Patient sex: M
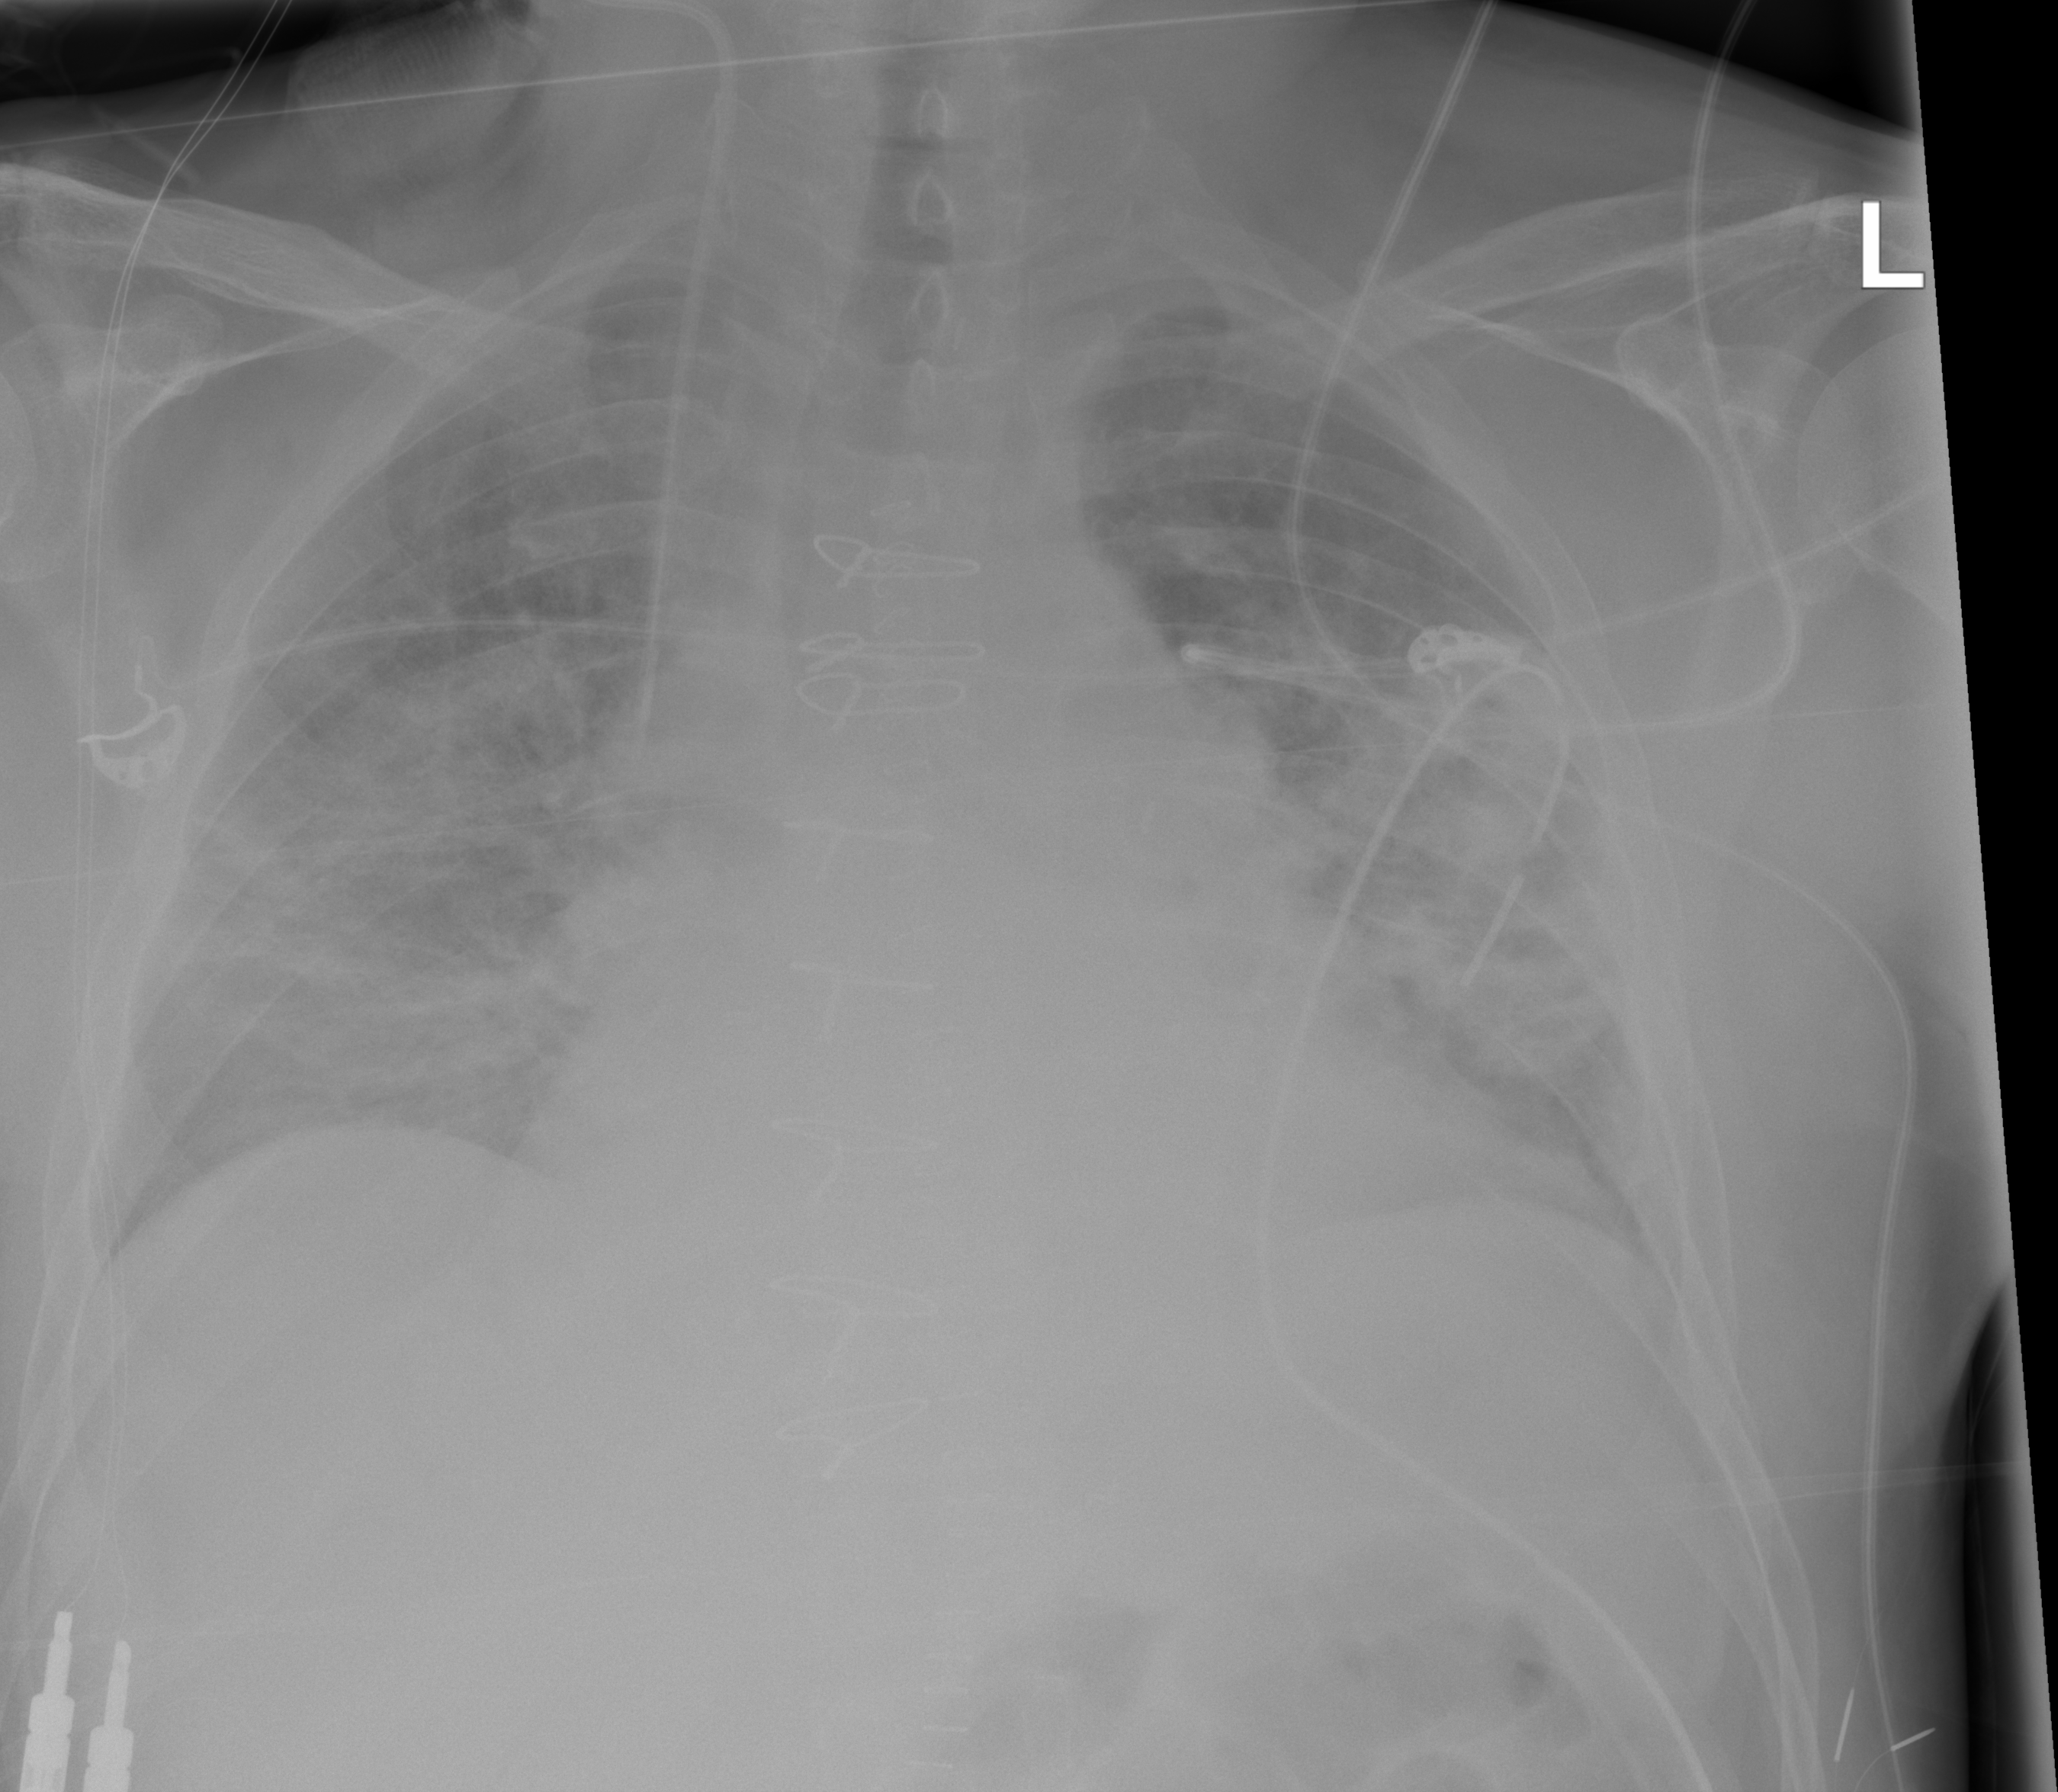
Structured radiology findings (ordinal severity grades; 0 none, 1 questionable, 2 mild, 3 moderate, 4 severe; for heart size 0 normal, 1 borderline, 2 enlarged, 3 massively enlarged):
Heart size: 2
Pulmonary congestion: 0
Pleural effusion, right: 0
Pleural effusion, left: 0
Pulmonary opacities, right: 3
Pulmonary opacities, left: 3
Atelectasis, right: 3
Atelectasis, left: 3